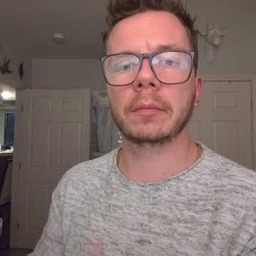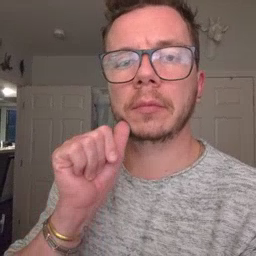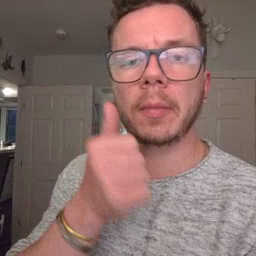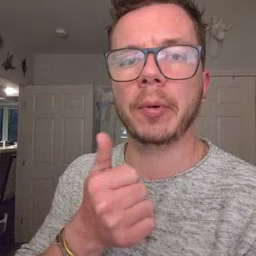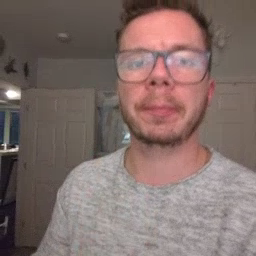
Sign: tomorrow